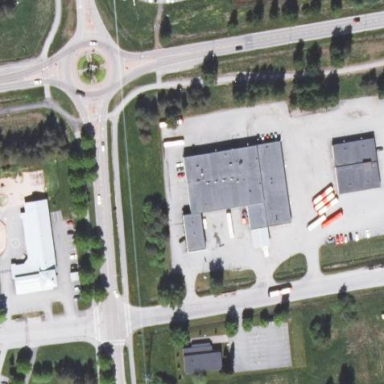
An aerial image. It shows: Building housing car repair shop.